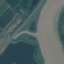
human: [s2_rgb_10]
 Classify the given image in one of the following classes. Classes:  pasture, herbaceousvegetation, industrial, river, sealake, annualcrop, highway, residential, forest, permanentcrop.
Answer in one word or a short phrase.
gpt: River